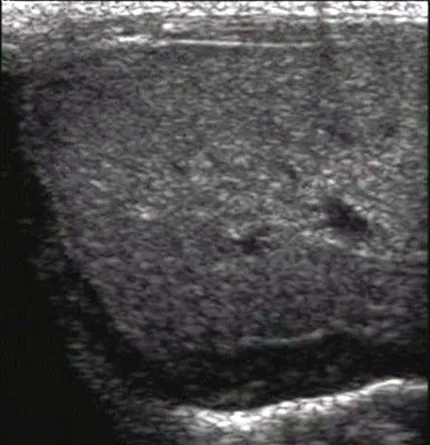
A follow-up sonogram obtained after seven days reveals a markedly improved cystic lesion in the lateral portion of the liver.
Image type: radiology (ultrasound)